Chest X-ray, PA view. Patient: 5 years old, sex M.
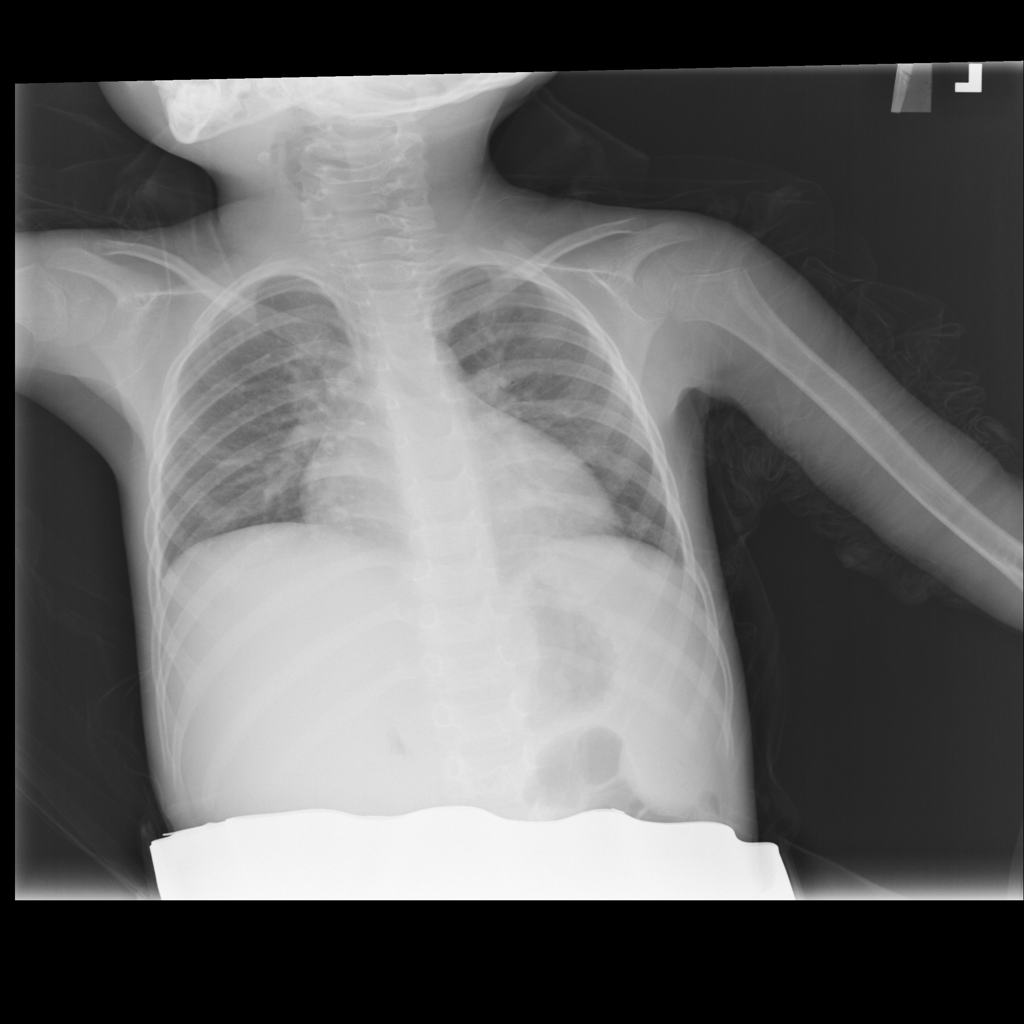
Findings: No Finding